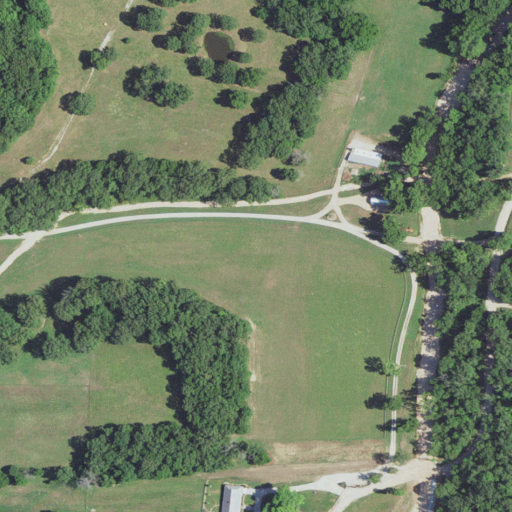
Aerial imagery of valley in Missouri named Punching Hollow containing pasture, deciduous forest, open development, mixed forest, low intensity development, and shrub